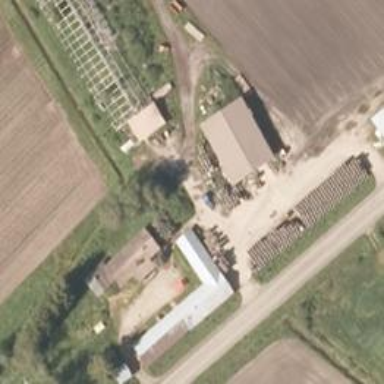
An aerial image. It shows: Farmyard area.